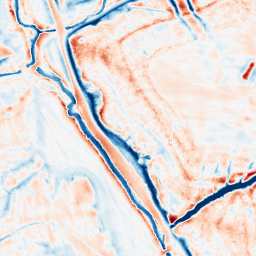
Category: edge_preserving
Decomposition family: bilateral
Decomposition parameters: d: 21
sigma_color: 25
sigma_space: 25
Upsampling method: sinc_hamming
Upsampling parameters: scale: 8
kernel_size: 16
Upsampling scale: 8